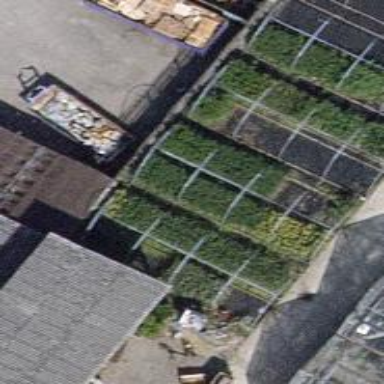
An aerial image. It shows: Greenhouse.